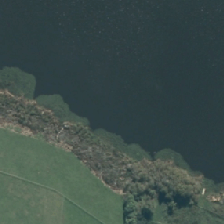
Land cover: lake_pond